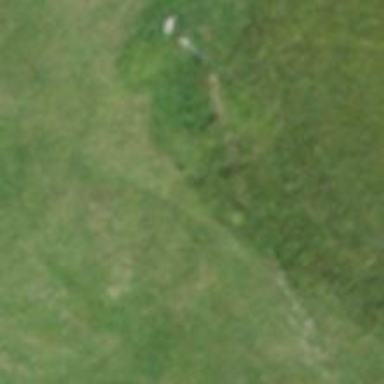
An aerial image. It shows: Path.